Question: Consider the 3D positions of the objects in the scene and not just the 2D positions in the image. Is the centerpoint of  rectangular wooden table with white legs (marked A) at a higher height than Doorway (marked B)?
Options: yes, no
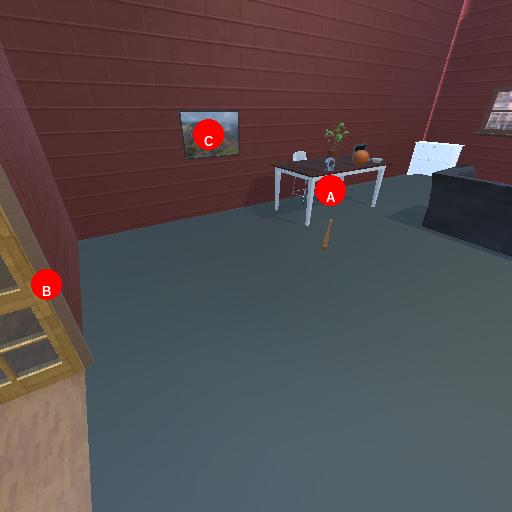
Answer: yes